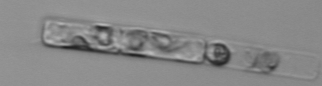
Label: Guinardia_delicatula_TAG_internal_parasite